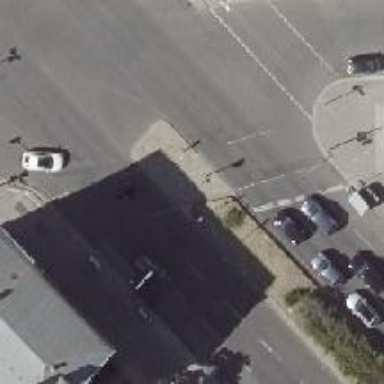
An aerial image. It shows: Footway that serves as traffic island.